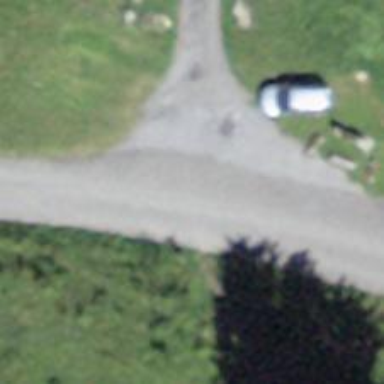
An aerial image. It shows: Guidepost providing information.